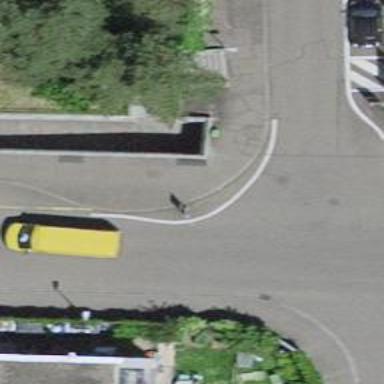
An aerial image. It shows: Footway.